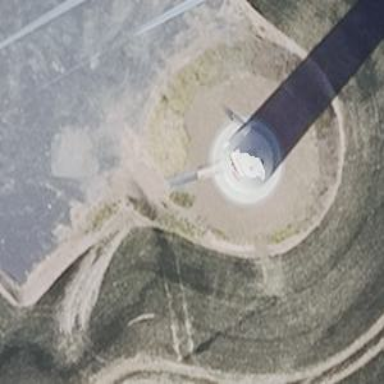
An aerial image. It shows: Wind generator using wind turbines of horizontal axis.